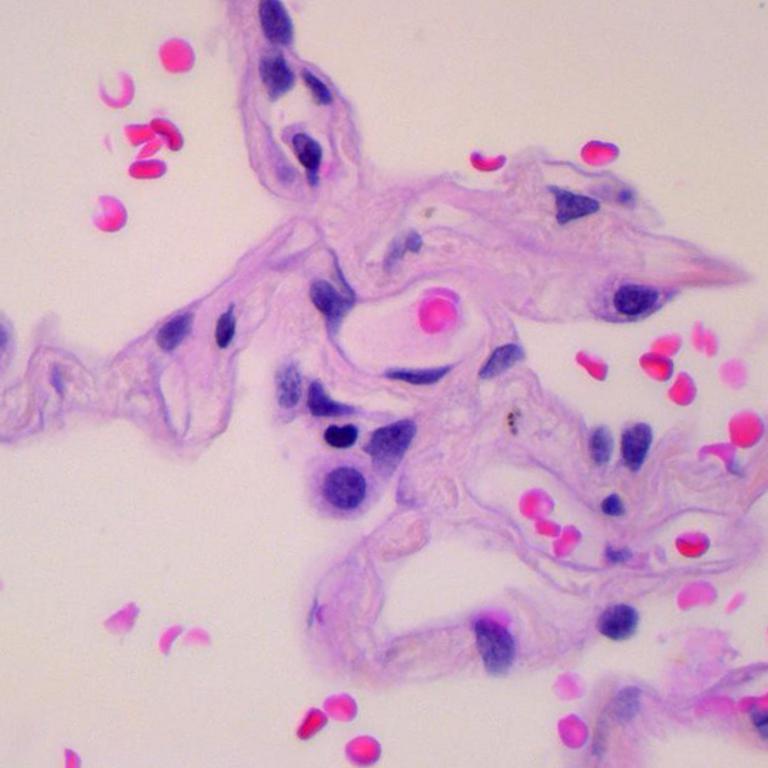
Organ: lung
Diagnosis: benign